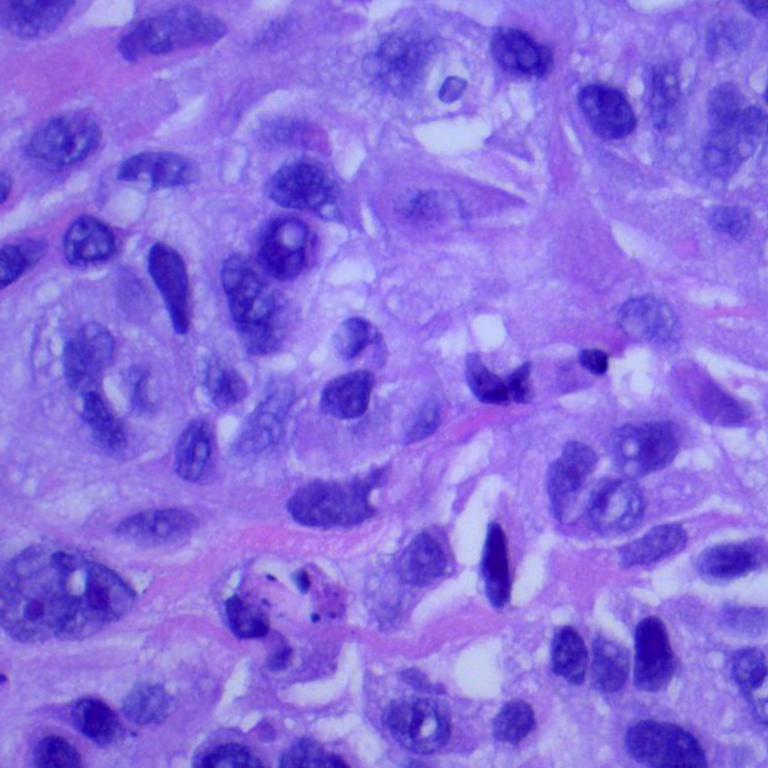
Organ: lung
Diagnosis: squamous carcinomas